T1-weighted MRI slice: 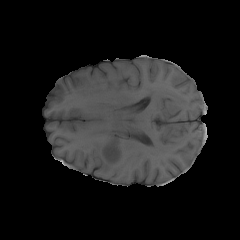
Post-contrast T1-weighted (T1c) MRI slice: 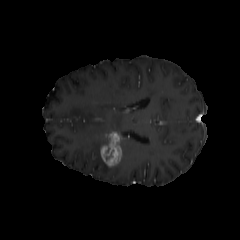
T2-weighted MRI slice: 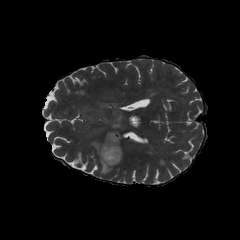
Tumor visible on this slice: yes